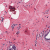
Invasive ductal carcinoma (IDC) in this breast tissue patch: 0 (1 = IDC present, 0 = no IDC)